Question: I need to increase height of the 'UIButton' according to its title.
Image demonstrating the issue is below

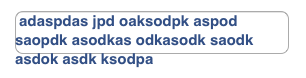
Answer: This is fully tested as u said dynamic height
'''
myButton=[UIButton buttonWithType:UIButtonTypeRoundedRect];
myButton.titleLabel.numberOfLines=0;
myButton.contentHorizontalAlignment = UIControlContentHorizontalAlignmentCenter;
NSString *titleOfButton=@"this is the very launch soon title here u can pass as long as big string";
[myButton setTitle:titleOfButton forState:UIControlStateNormal];
CGSize constraint1=CGSizeMake(150.0f, 5000.0f);
CGSize size1=[titleOfButton sizeWithFont:[UIFont systemFontOfSize:14.0f] constrainedToSize:constraint1 lineBreakMode:NSLineBreakByWordWrapping];
[myButton setFrame:CGRectMake(10,50,150, size1.height+20)];
[self.view addSubview:myButton];
'''